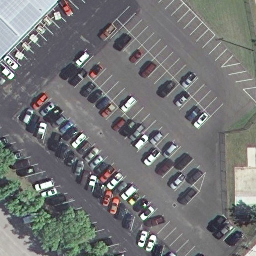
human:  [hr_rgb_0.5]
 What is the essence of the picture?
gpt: parking lot